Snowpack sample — Loveland Pass, Silver Plume, Colorado, USA (12/14/25, 10:50 AM MST)
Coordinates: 39.664, -105.882
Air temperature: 36 °F
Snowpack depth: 67 cm
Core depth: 10 cm
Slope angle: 6°, slope face: 326°
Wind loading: low
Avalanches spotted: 0
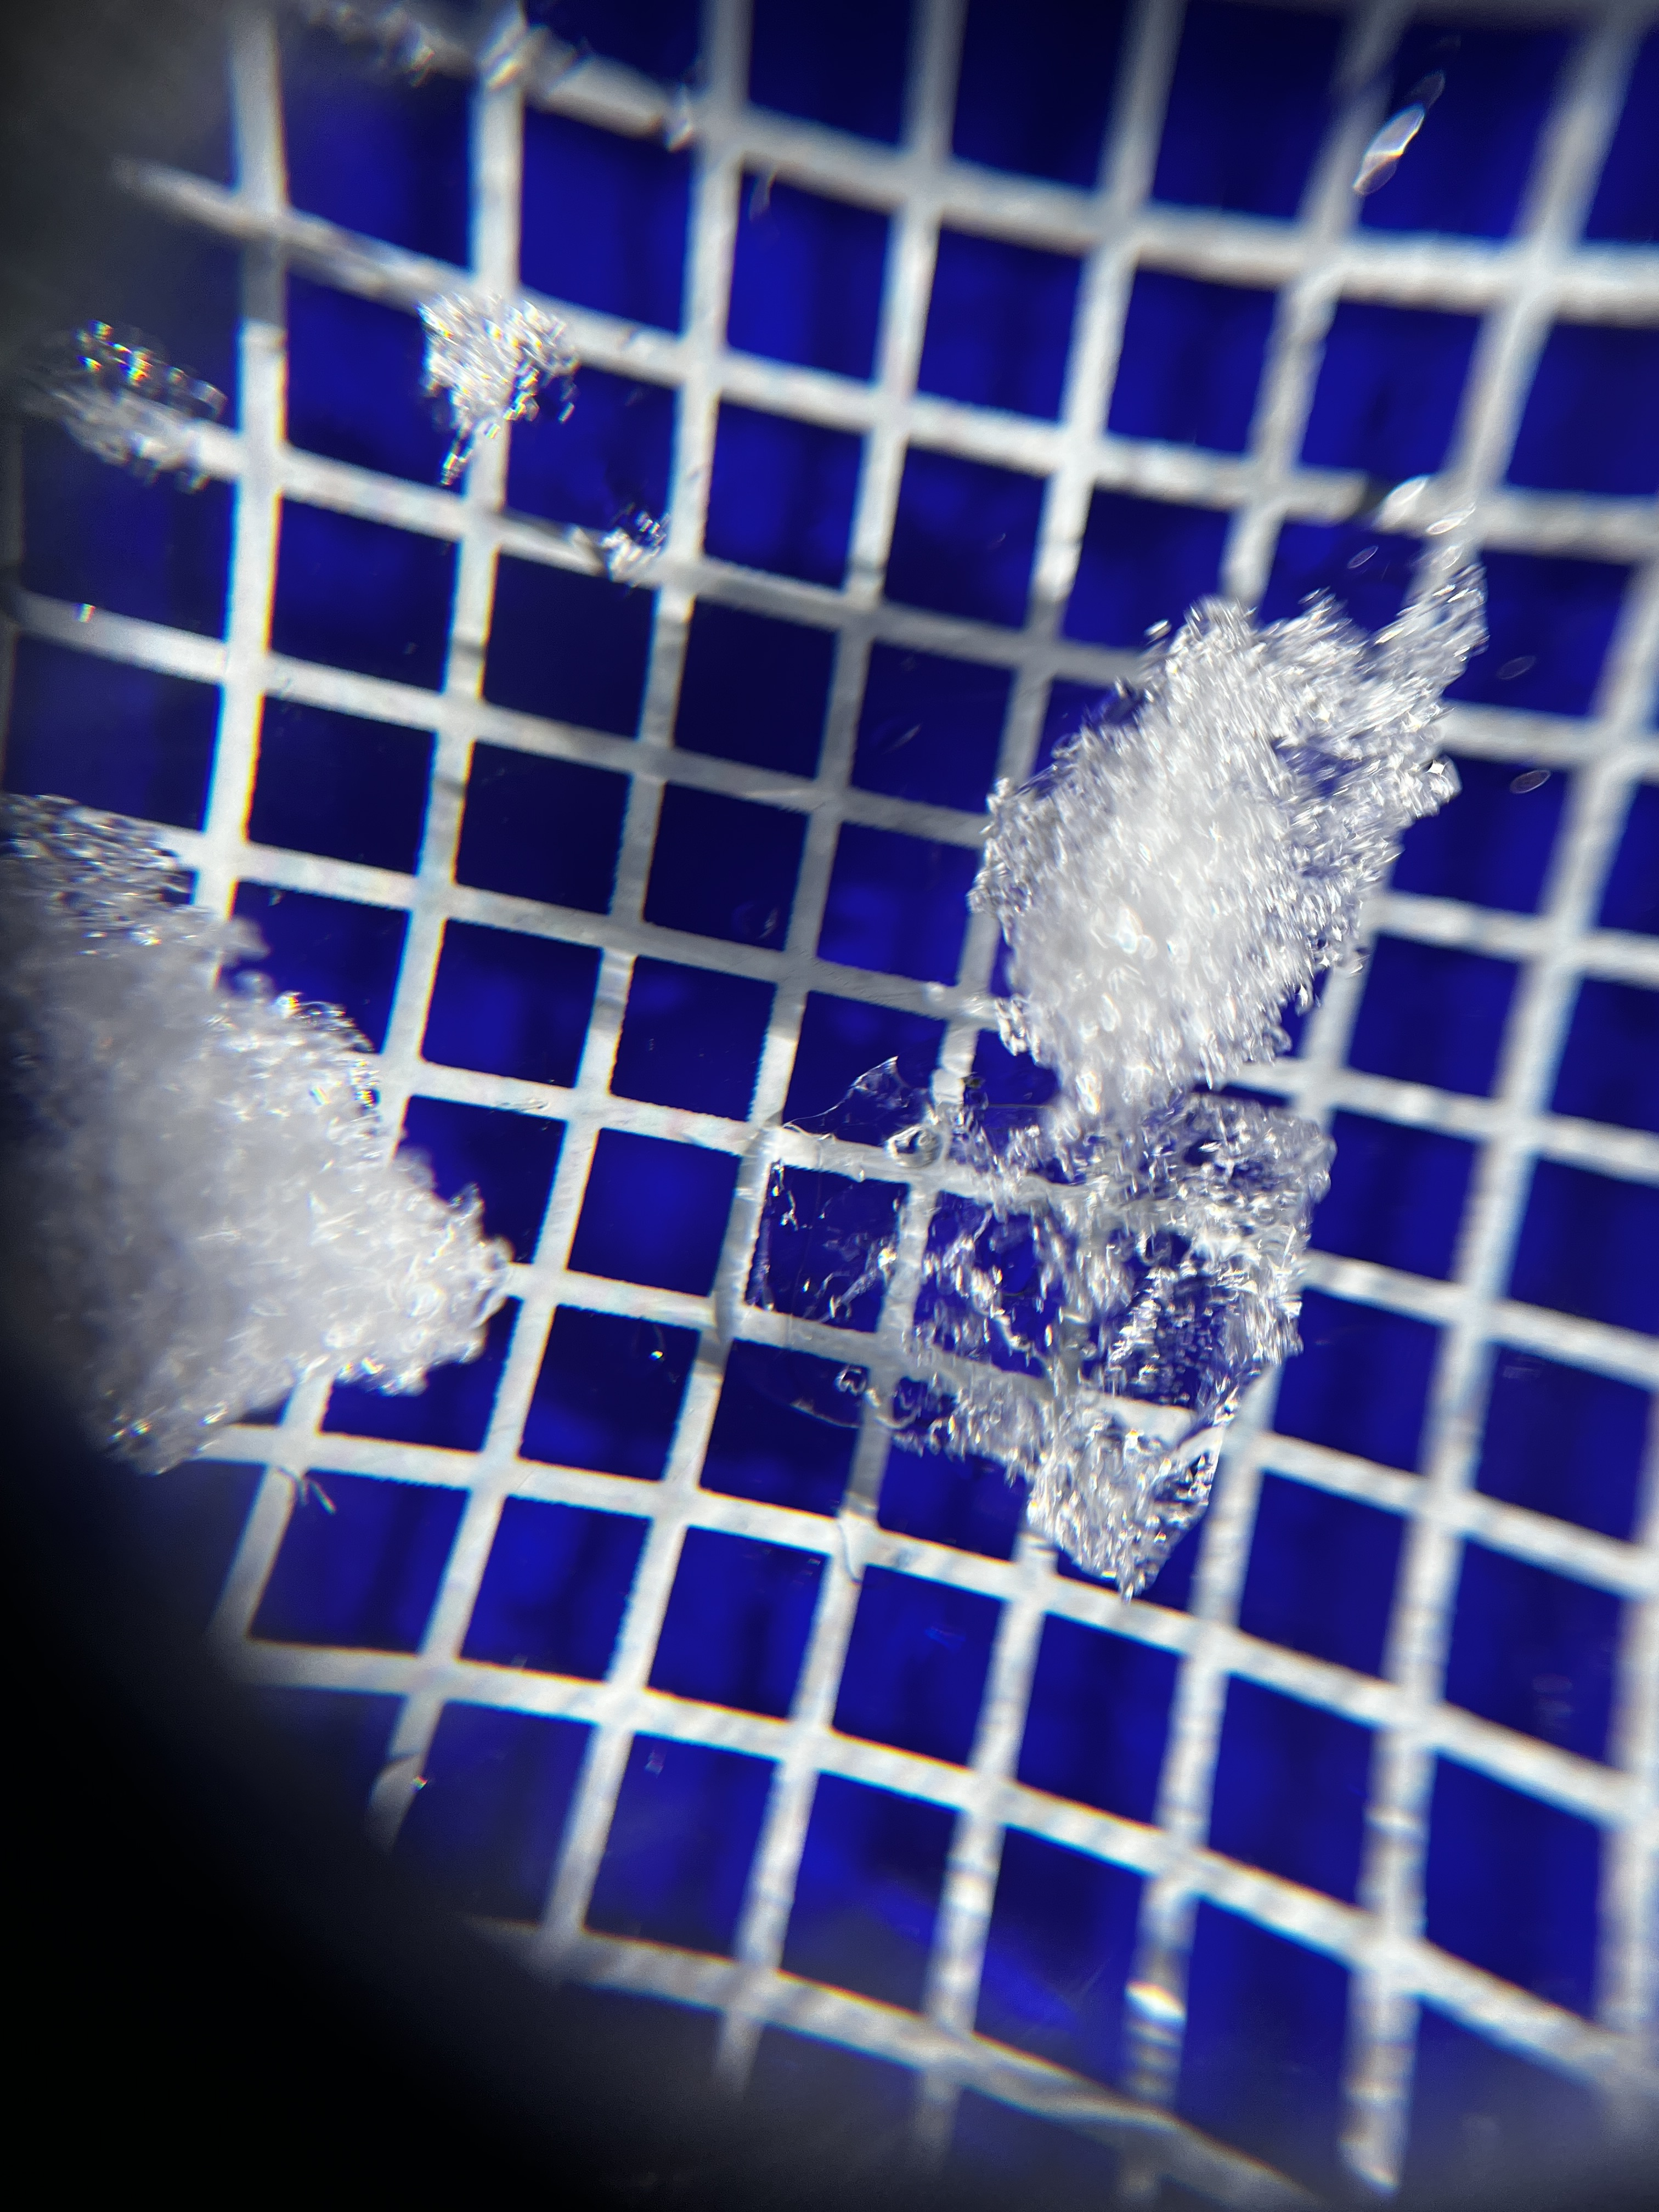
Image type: magnified_profile
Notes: No avalanches spotted, very late start to the season with minimal snowpack